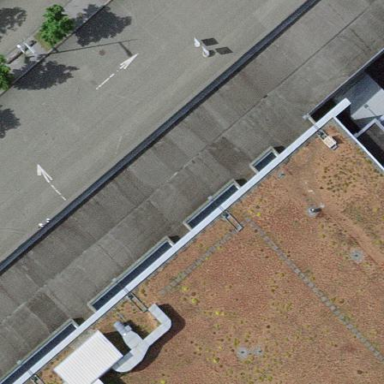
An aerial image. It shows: View of roof of building.